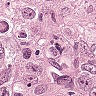
Metastatic tissue present: yes